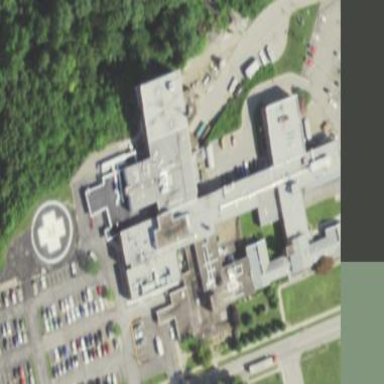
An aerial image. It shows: Hospital providing healthcare services.